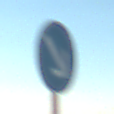
Verkehrszeichen: VorgeschriebeneVorbeifahrtRechts
Umgebung: Outdoor, Nature
Tageszeit: SunriseSunset
Wetter: Clear
Licht: Natural
Jahreszeit: NotSpecified
Kontrast: HighContrast